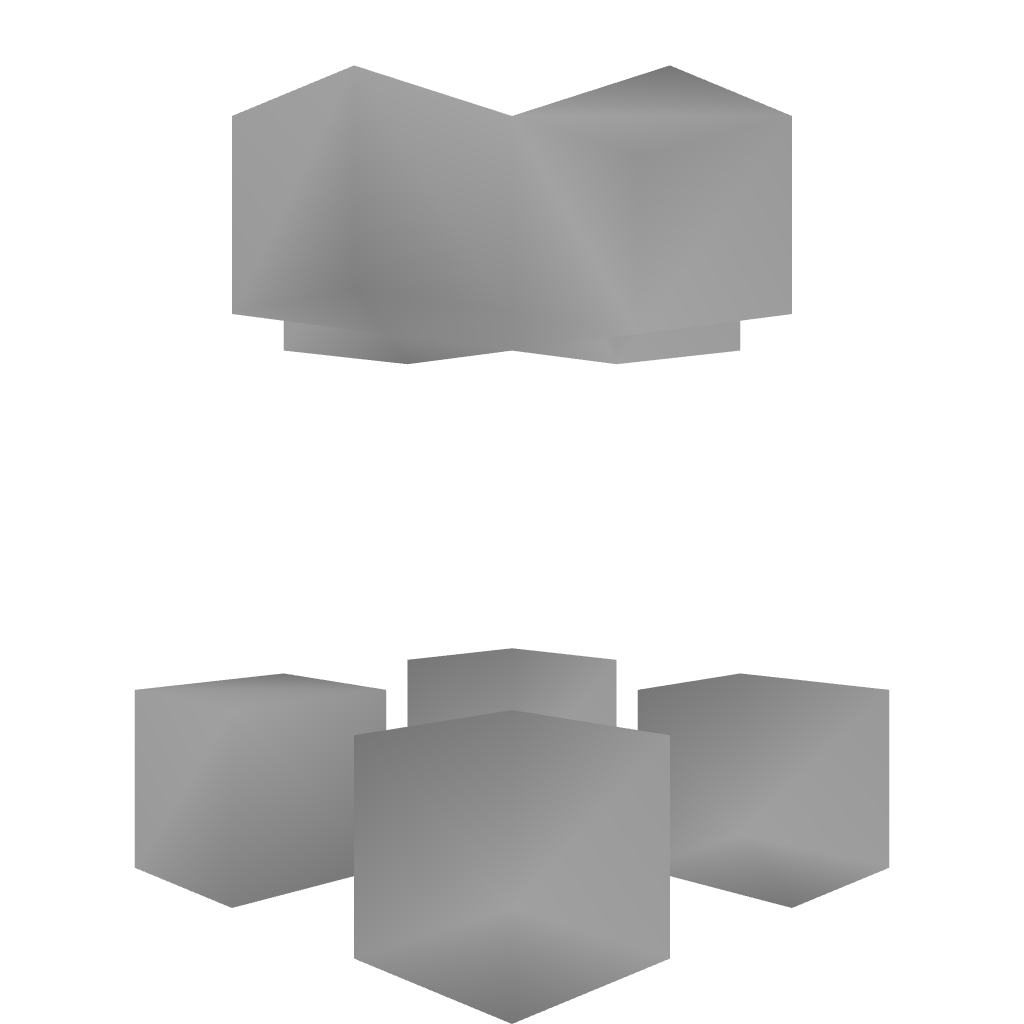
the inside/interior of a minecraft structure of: Micro Fountain